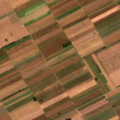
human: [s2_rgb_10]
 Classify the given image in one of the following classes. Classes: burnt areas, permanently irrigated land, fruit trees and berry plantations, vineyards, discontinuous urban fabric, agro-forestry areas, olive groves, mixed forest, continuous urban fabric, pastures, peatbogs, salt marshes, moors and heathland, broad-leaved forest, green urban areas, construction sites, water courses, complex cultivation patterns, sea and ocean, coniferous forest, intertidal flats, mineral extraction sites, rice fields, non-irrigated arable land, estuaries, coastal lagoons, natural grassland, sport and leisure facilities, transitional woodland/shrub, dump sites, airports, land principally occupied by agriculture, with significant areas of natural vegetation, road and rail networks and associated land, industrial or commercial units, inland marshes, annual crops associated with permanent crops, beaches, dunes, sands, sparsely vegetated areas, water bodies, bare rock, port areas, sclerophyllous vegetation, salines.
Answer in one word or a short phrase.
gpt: non-irrigated arable land